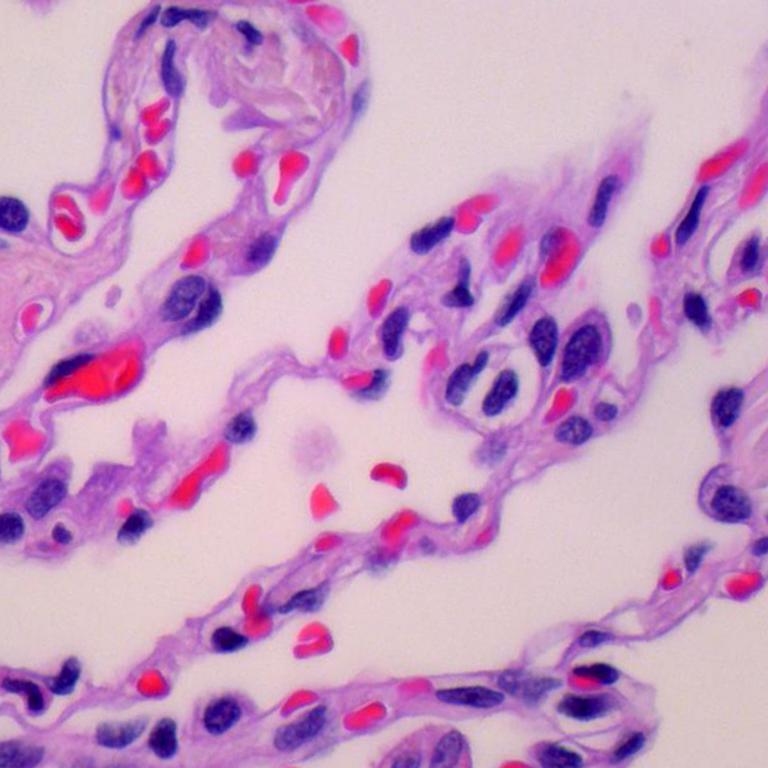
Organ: lung
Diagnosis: benign